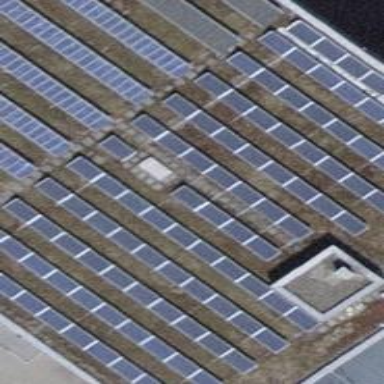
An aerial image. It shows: Solar power generator utilizing photovoltaic technology with solar photovoltaic panels.